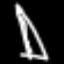
Label: pencil